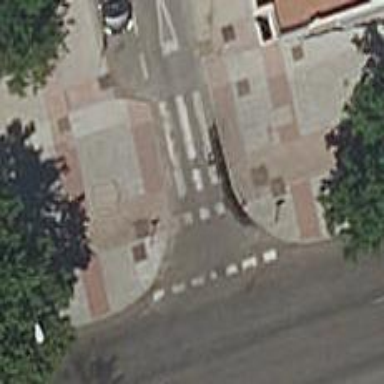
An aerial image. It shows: Zebra crossing on the road.